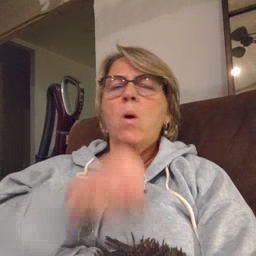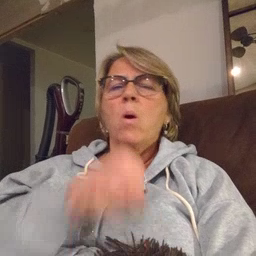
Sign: home